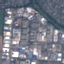
Land use / land cover class: Industrial